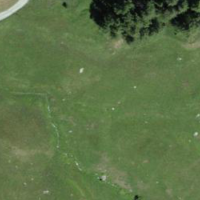
EUNIS habitat code: 26
Species observed at this site:
Erebia euryale